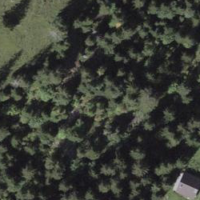
EUNIS habitat code: 23
Species observed at this site:
Nucifraga caryocatactes